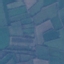
Land use / land cover: Pasture